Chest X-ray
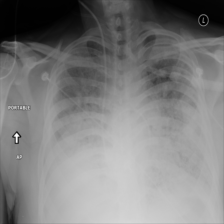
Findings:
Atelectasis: negative
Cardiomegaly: negative
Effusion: positive
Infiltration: negative
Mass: negative
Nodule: negative
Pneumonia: negative
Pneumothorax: negative
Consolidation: negative
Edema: negative
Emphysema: negative
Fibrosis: negative
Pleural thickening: negative
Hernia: negative